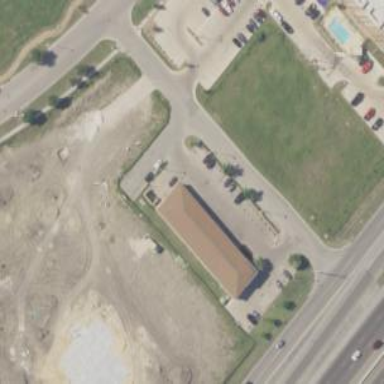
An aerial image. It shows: Building used as car repair shop.